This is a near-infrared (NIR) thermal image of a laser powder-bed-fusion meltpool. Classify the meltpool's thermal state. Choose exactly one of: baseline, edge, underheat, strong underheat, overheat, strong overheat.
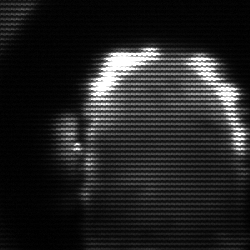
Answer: baseline